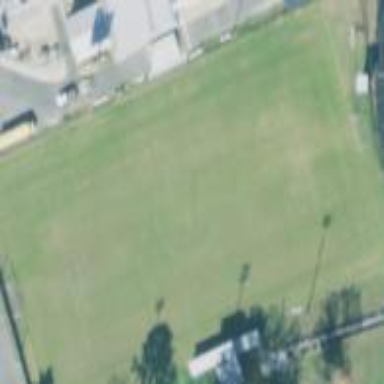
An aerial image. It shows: Soccer pitch for leisureland activities.